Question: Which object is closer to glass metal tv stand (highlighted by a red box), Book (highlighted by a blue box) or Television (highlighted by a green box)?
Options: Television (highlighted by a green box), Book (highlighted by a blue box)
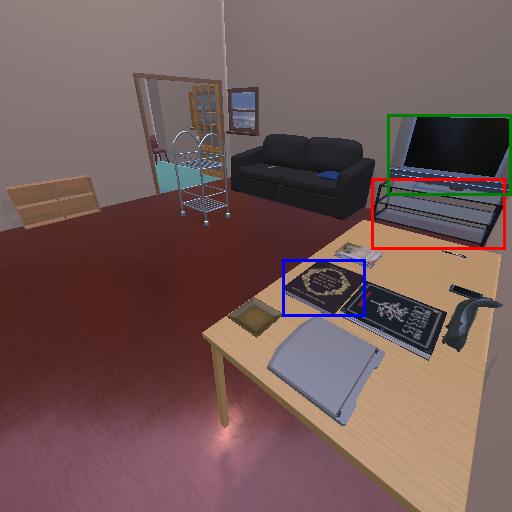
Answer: Television (highlighted by a green box)